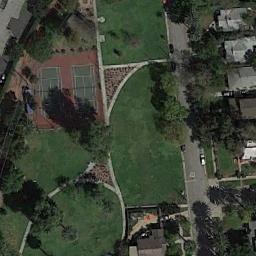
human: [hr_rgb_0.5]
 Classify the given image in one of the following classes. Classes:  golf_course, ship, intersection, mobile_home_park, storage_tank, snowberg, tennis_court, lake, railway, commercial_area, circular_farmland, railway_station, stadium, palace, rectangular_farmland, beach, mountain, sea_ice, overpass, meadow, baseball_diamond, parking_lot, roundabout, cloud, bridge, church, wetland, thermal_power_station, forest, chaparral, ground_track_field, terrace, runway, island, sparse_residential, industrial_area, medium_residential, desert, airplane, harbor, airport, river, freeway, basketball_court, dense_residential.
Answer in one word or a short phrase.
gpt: tennis_court